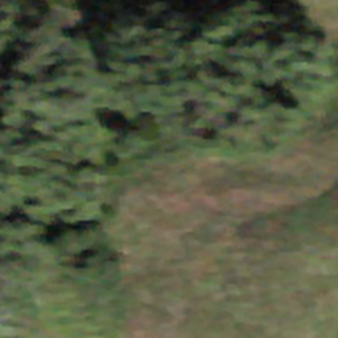
Label: other